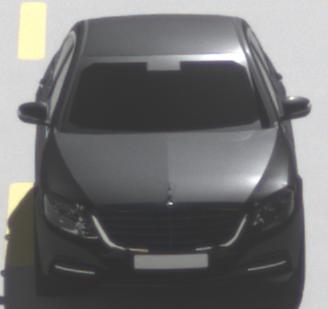
Make: Mercedes-Benz
Model: S 400 HYBRID
Detailed model: S-Class (222) Limousine
Model produced from: 2013/05
Model produced until: 2015/04
Doors: 4
Color: black
Road condition: dry road
Daytime: morning or afternoon
Contrast: high contrast